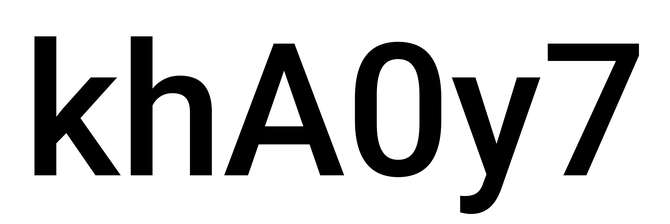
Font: Roboto_Medium